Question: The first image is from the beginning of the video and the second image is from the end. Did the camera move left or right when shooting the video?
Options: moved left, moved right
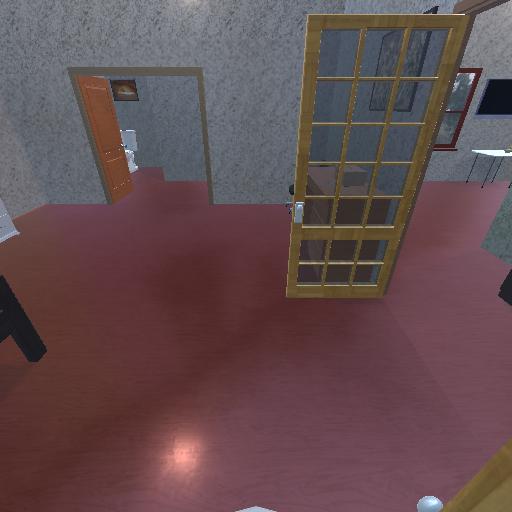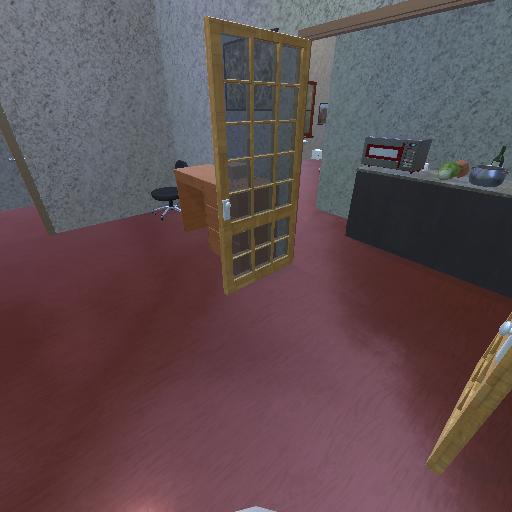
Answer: moved left